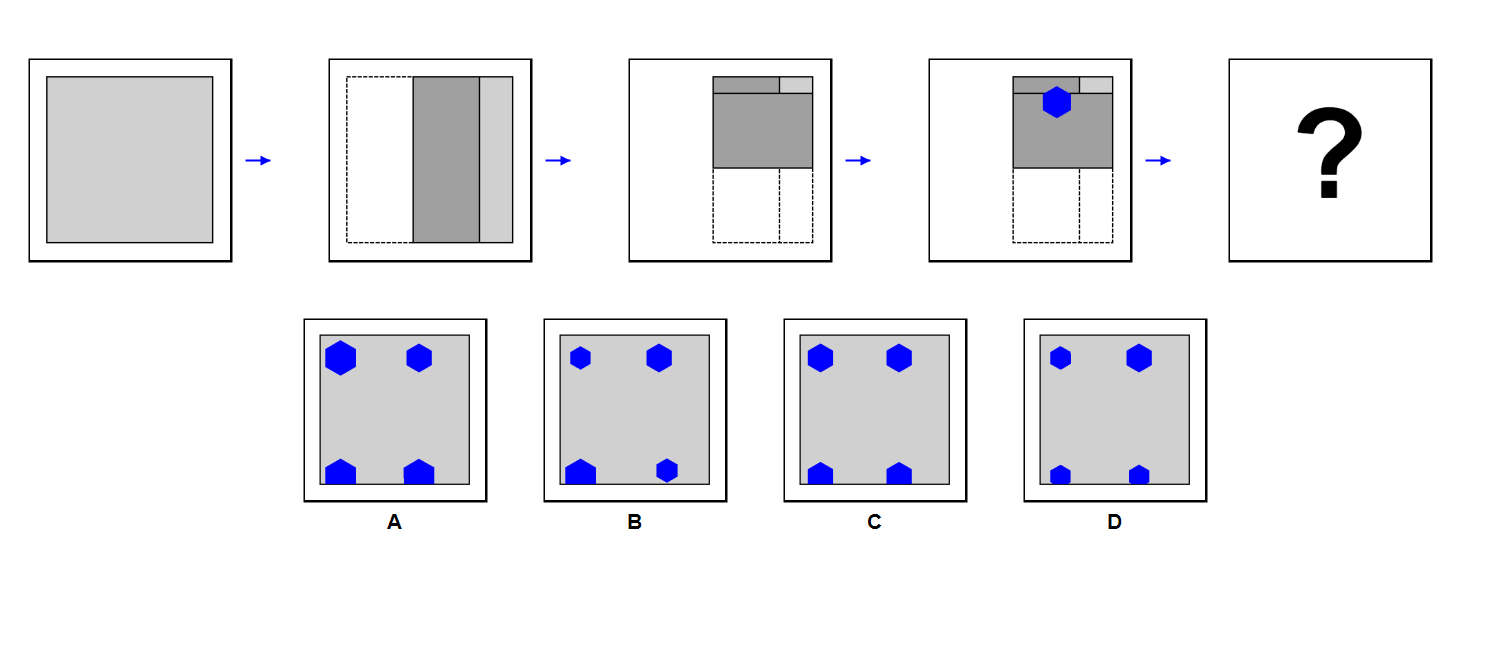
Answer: C